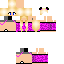
A female human skin with pale skin, wearing blonde long hair dressed in a purple tshirt and brown pants, featuring a closed mouth.